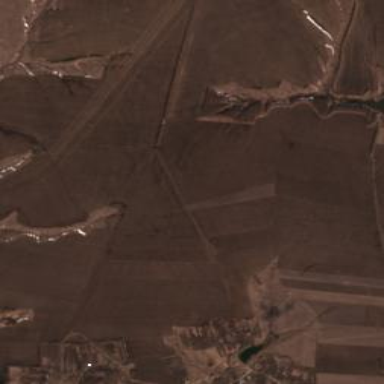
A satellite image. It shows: Picturesque farmland scene.